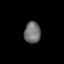
Tissue: lung
Cell type: Epithelial cells
Senescence score: 0.2418
Nuclear area (px): 347
Mean DAPI intensity: 111.896